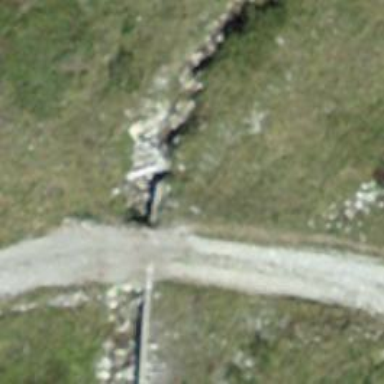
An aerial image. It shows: Culvert tunnel.